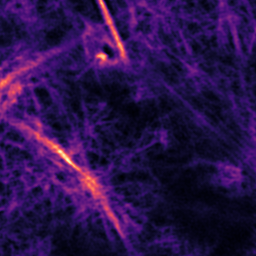
Label: Super-resolution F-actin image